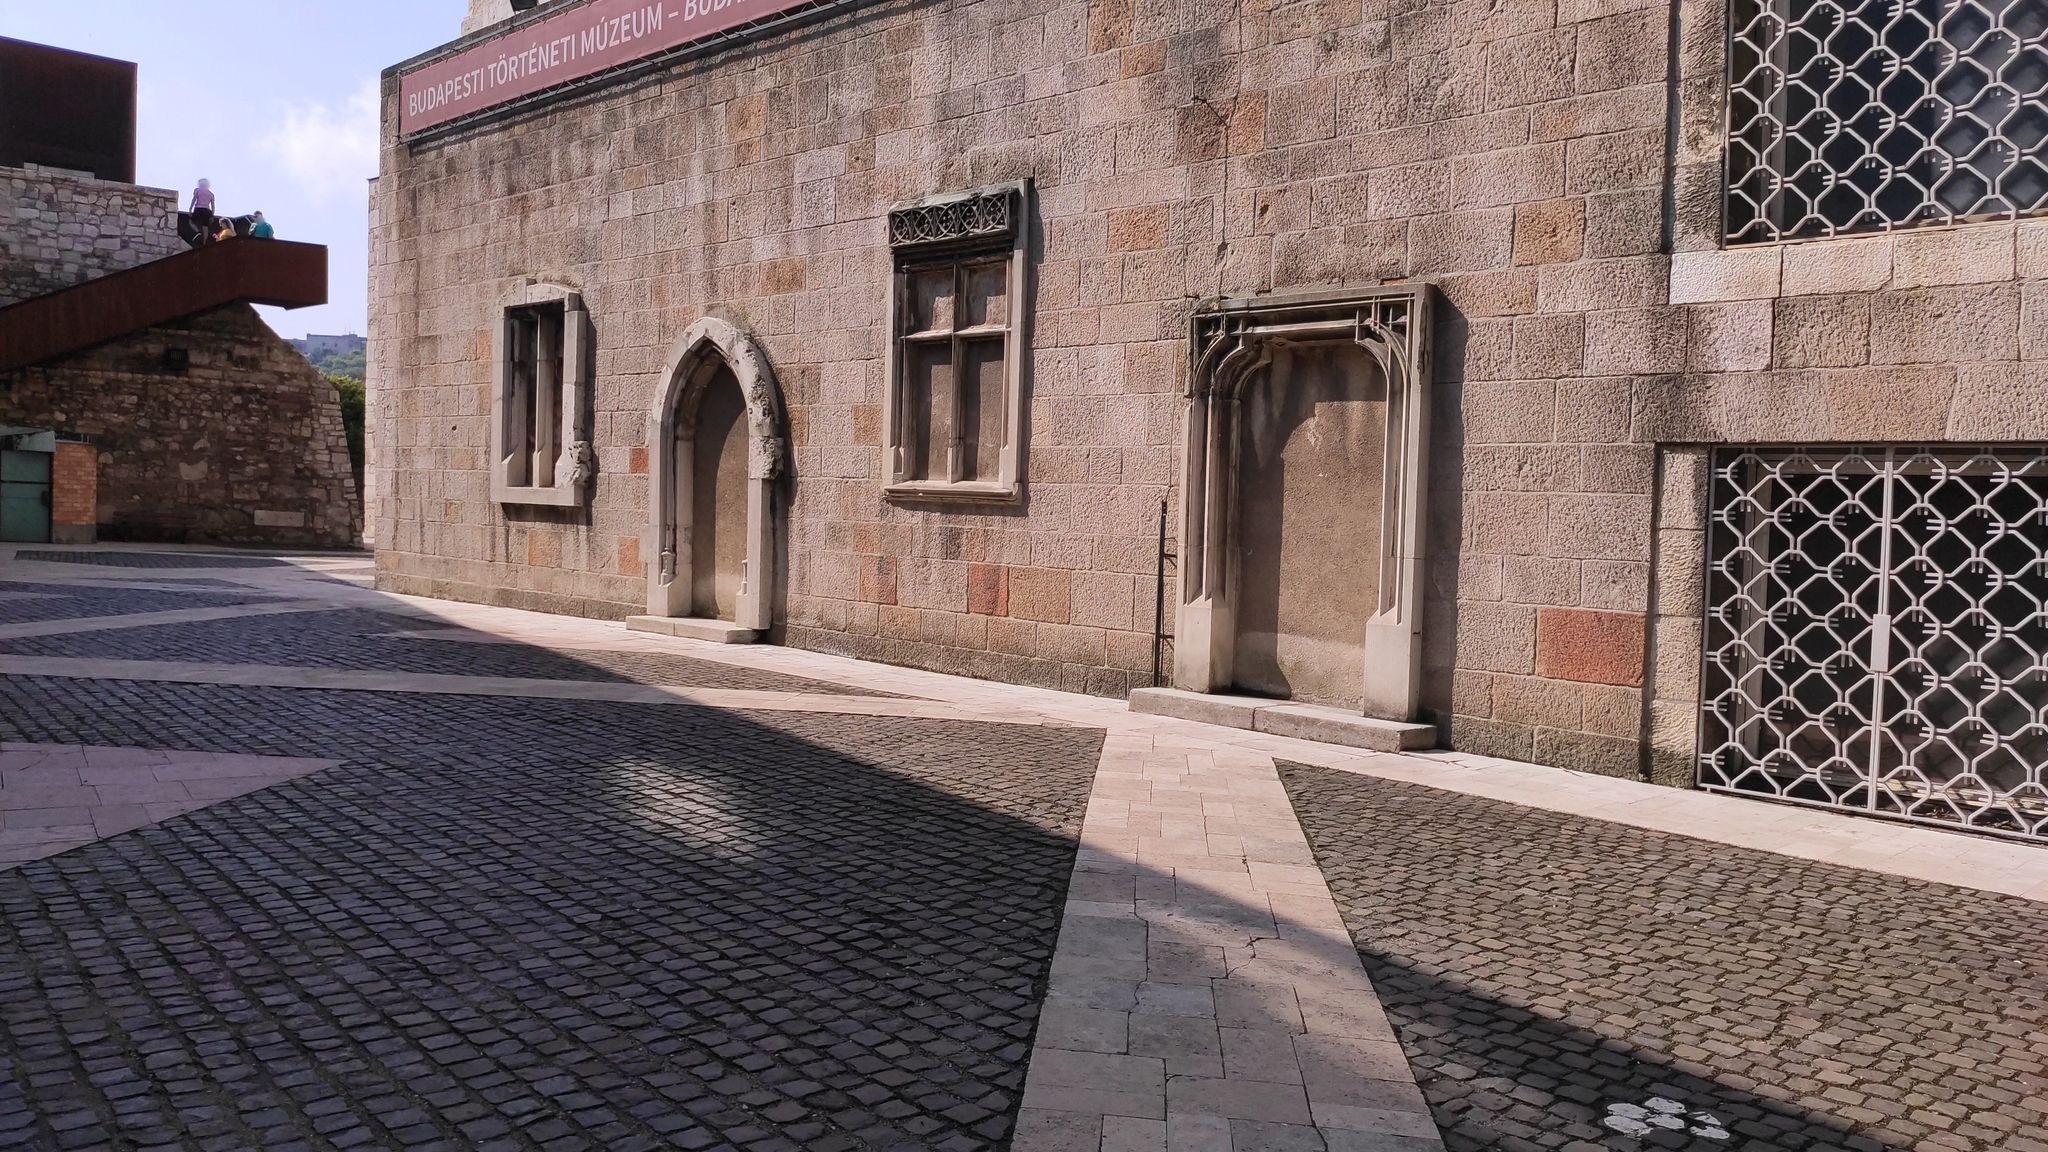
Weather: clear
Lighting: day
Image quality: good
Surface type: walking surface
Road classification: footway, steps, pedestrian
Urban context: urban centre
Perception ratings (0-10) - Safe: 1.43, Lively: 3.79, Beautiful: 3.75, Boring: 5.86, Depressing: 1.99, Wealthy: 8.16